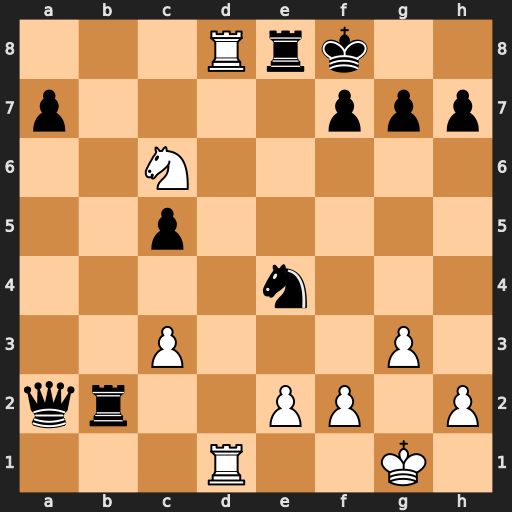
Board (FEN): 3Rrk2/p4ppp/2N5/2p5/4n3/2P3P1/qr2PP1P/3R2K1
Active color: w
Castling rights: -
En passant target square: -
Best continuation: Rxe8+ Kxe8 Rd8#